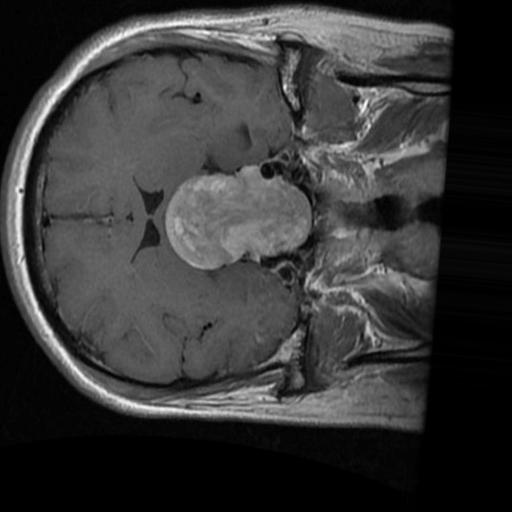
Label: brain_tumor